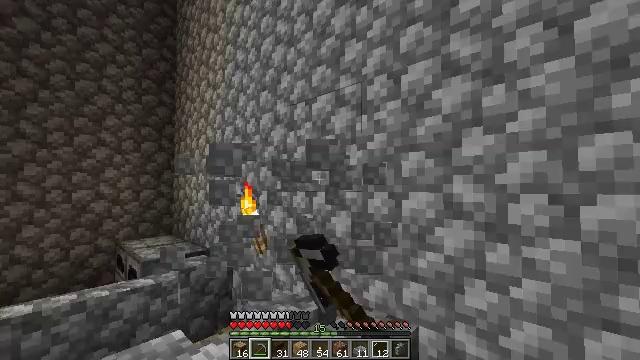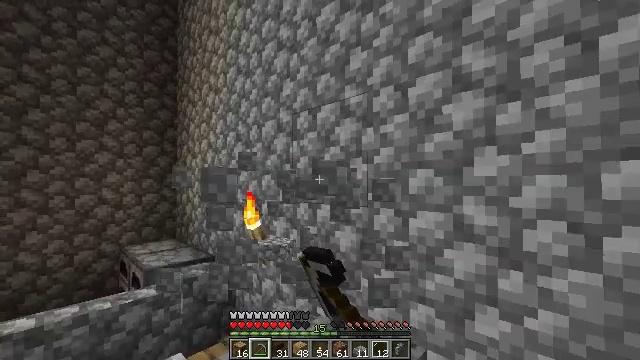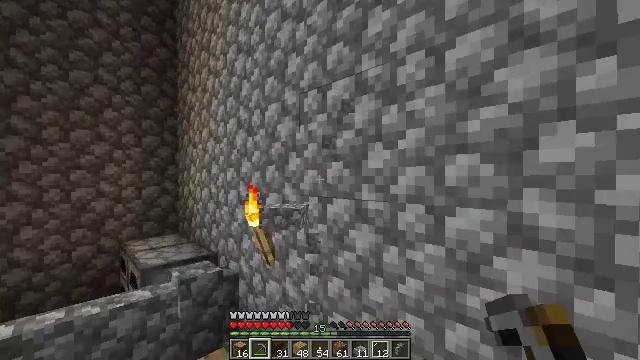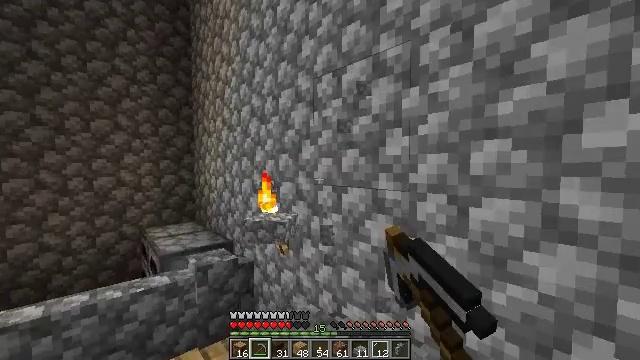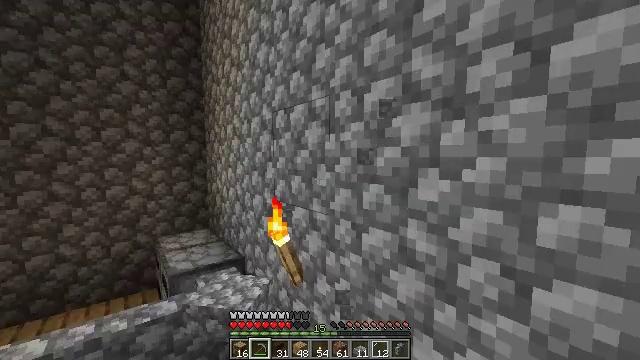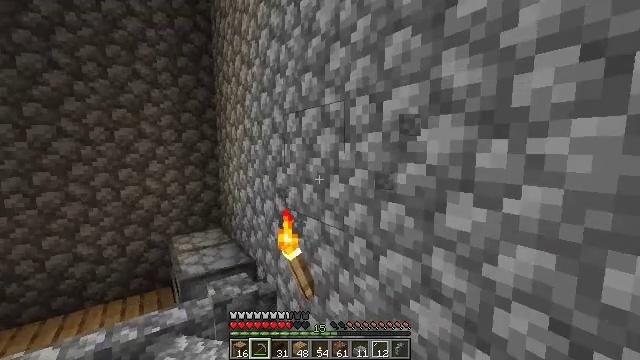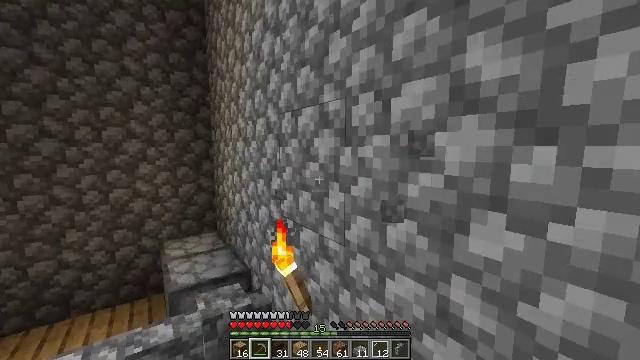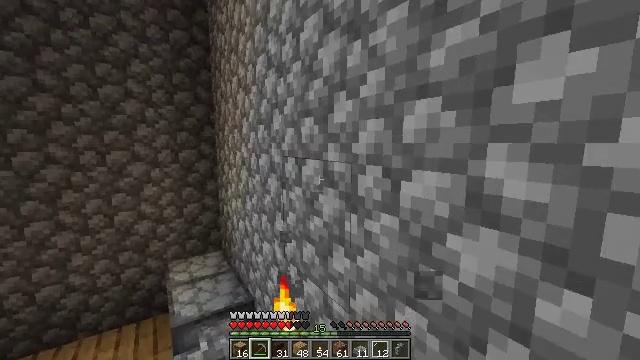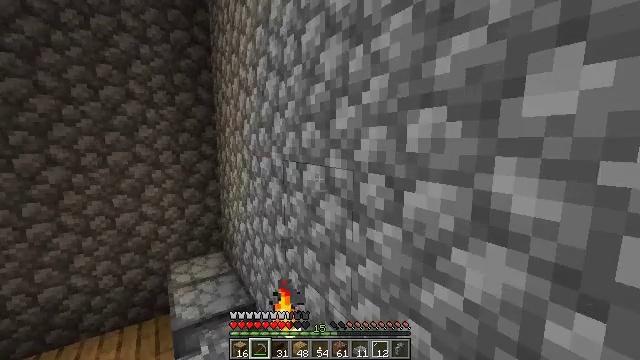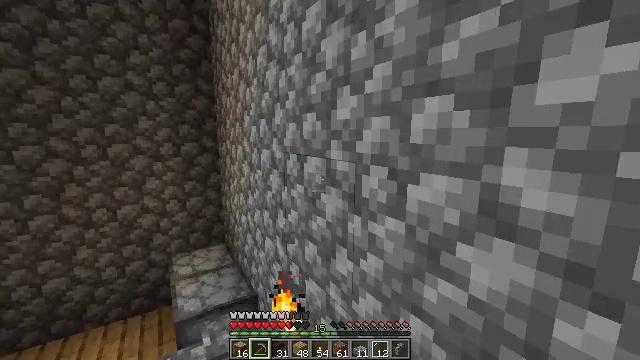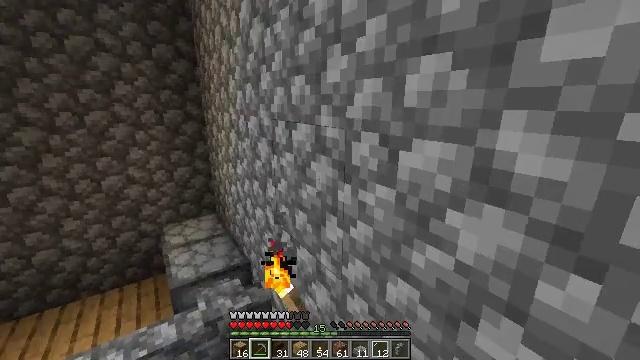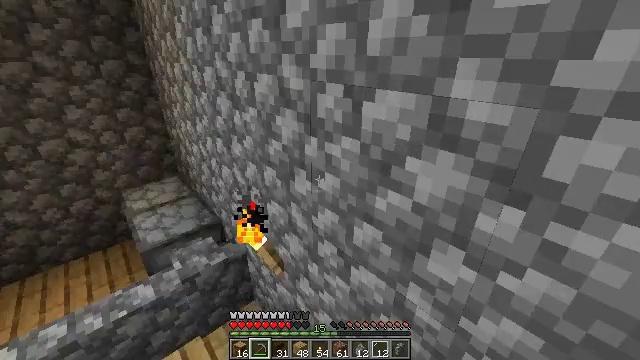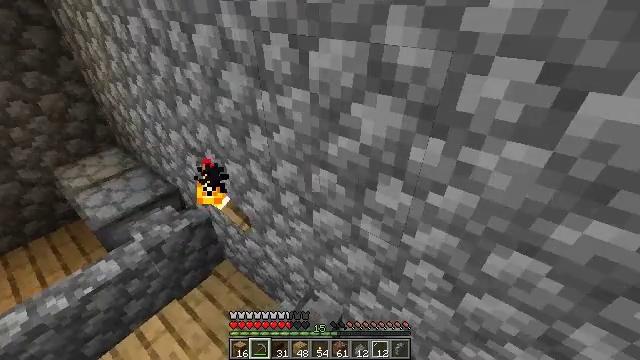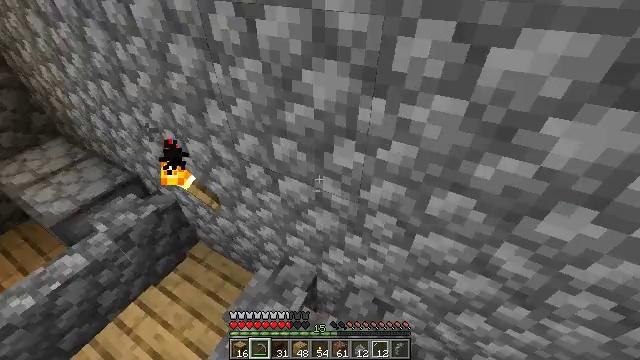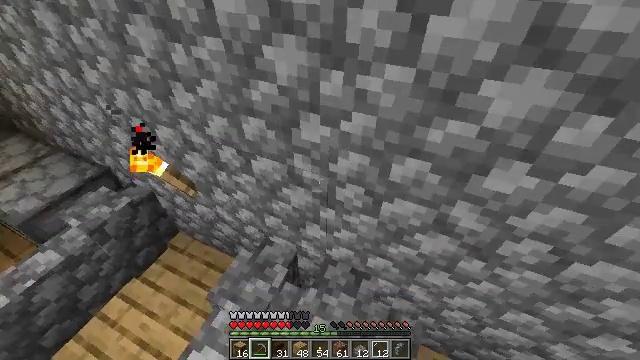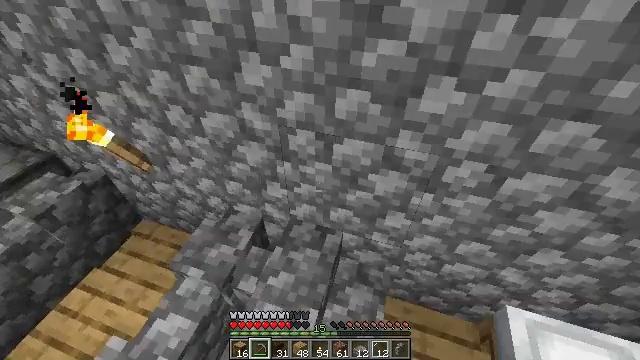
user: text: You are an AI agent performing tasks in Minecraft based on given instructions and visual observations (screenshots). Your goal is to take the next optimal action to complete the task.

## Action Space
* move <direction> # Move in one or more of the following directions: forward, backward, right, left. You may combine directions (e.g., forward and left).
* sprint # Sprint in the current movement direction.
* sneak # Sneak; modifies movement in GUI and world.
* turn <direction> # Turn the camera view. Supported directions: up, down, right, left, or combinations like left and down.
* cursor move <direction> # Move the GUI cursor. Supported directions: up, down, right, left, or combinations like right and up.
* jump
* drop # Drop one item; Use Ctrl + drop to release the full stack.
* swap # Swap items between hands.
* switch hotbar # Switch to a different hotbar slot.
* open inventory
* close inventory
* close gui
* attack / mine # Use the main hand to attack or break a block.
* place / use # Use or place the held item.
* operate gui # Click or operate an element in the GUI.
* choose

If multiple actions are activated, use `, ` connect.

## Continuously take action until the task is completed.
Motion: motion action
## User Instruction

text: Craft a dark oak slab.
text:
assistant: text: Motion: move forward, attack / mine
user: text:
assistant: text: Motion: move forward, turn left and down, attack / mine
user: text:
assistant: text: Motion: move forward, turn left and down, attack / mine
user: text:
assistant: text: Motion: move forward, turn left and down, attack / mine
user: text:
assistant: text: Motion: move forward, turn left and down, attack / mine
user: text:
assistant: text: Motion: move forward
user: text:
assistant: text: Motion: turn left
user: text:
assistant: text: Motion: no_op
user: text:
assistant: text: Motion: turn down
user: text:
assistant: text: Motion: turn right and down
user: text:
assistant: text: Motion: move back, turn right and down
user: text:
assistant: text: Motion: move back, turn right and down
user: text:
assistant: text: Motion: move back and move right, turn right and down
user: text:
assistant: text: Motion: move back and move right, turn right and down
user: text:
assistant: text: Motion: move back and move right, turn right and down
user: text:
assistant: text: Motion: move back and move right, turn right and down
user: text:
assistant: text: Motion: move right, turn right
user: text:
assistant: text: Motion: move right, turn right and down
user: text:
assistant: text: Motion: move right, turn right and down
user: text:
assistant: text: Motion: move forward and move right, turn right
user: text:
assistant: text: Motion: move forward and move right, turn right
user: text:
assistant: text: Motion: move forward and move right
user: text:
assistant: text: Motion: move forward and move right
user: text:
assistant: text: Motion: move forward and move right, turn left and up
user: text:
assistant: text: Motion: move forward and move right, turn left and up
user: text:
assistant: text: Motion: move forward and move right, turn left and up
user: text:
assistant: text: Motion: move forward and move right, turn left and up
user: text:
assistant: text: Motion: move forward and move right, turn left
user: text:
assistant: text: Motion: move right, turn left
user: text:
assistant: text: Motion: move back and move right, turn left